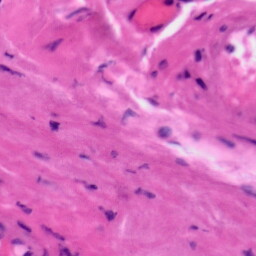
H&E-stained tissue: Tonsil